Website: home-depot
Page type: address-validator
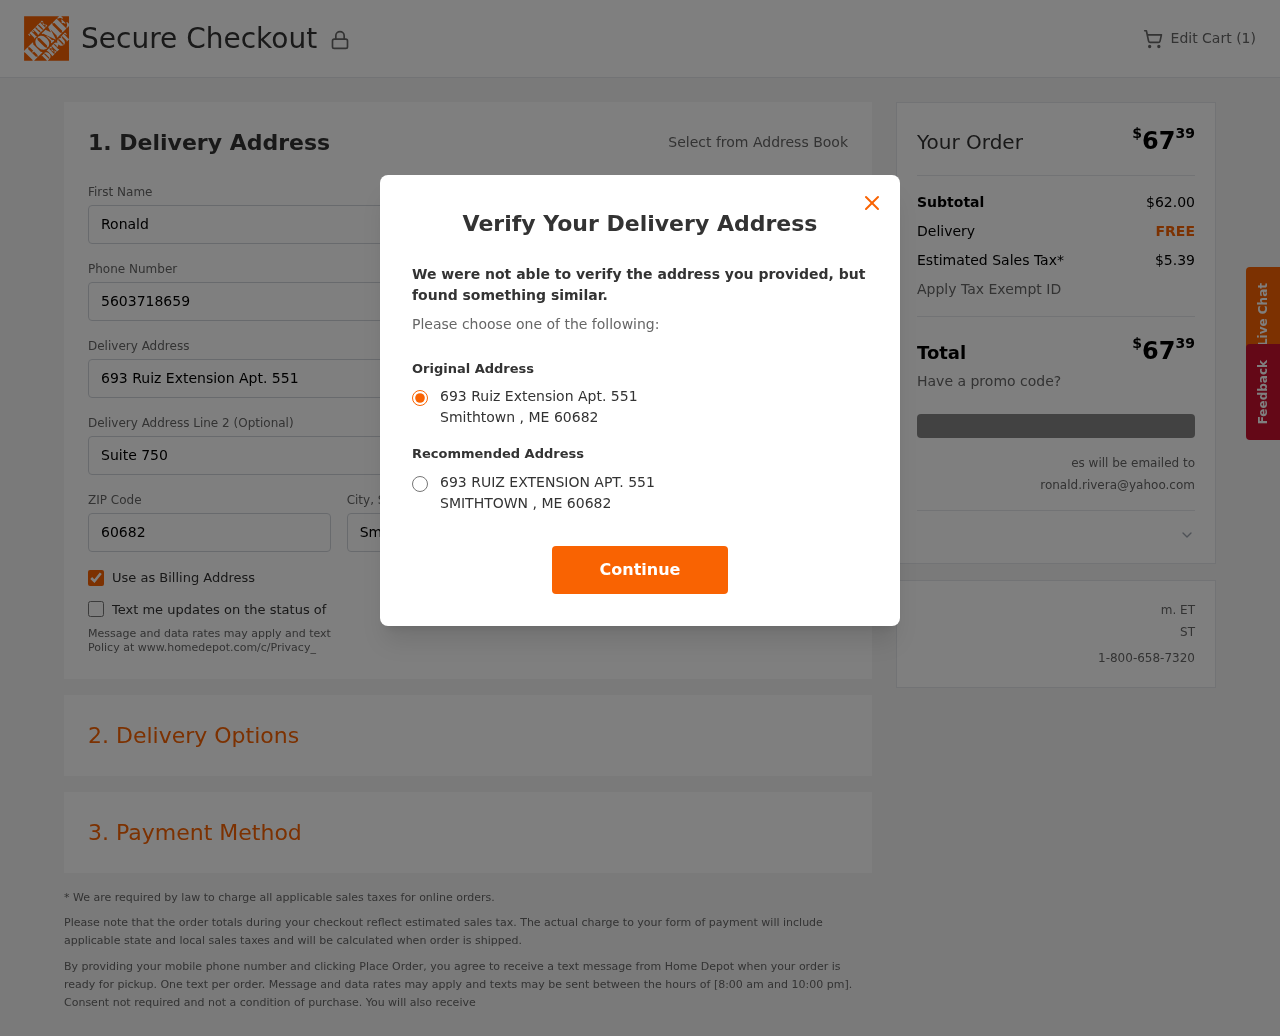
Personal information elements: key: PII_CITY
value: Smithtown
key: PII_EMAIL
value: ronald.rivera@yahoo.com
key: PII_POSTCODE
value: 60682
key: PII_STATE_ABBR
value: ME
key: PII_STREET
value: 693 Ruiz Extension Apt. 551
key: PII_FIRSTNAME
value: Ronald
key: PII_LASTNAME
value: Rivera
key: PII_PHONE
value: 5603718659
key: PII_STREET2
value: Suite 750
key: PII_CITY_STATE
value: Smithtown, ME
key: PII_STREET_ALT
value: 693 RUIZ EXTENSION APT. 551
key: PII_CITY_ALT
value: SMITHTOWN
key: PII_POSTCODE_FULL
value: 60682
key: PII_POSTCODE_NUMERIC
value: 60682
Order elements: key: ORDER_NUM_ITEMS
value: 1
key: ORDER_TOTAL
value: $6739
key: ORDER_SUBTOTAL
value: $62.00
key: ORDER_SHIPPING_COST
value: FREE
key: ORDER_TAX
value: $5.39